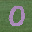
Label: 0